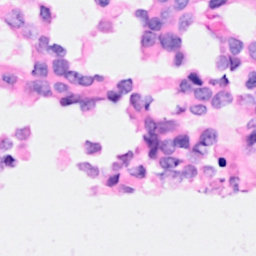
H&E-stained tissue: Breast